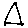
Label: triangle